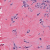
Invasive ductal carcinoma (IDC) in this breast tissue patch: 1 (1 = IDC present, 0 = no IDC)